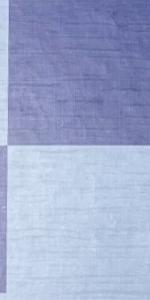
Label: Empty